Question: I'm trying to add bundling to my Mvc4 web project. The steps I took:
1. Added a reference to my project to System.Web.Optimization
2. Added @Styles.Render("~/Content/css") within <head> of my _Layout.cshtml
3. Added BundleConfig.RegisterBundles(BundleTable.Bundles); to Global.asax.cs
4. Added BundleConfig.cs to my App_Start folder with bundles.Add(new StyleBundle("~/Content/css").Include("~/Content/site.css")); within RegisterBundles(...) method
5. Added a simple site.css within my Content folder.
The error that I get on the line from step #2 above is 'Could not load file or assembly 'WebGrease, Version=1.0.0.0, Culture=neutral, PublicKeyToken=31bf3856ad364e35' or one of its dependencies. The system cannot find the file specified.'

Am I missing a DLL reference or something? Note that I started originally from a blank Mvc4 project.
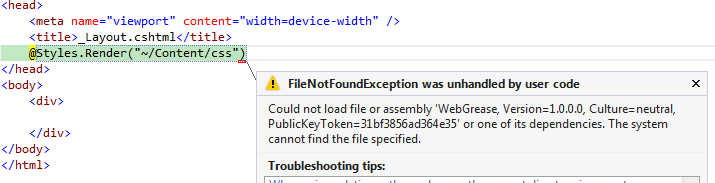
Answer: Over the last day or so I was having this issue too but I figured out a solution. Basically you need to just update "webgrease".
Here's what I did to update webgrease:
1. right click your project solution in your solution explorer.
2. Click "Manage NuGet Packages for Solution"
3. Go to the updates section on the left
4. Search "WebGrease"
5. Then update "WebGrease"
This worked for me when I built my solution.